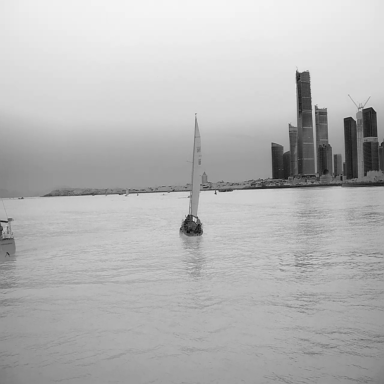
There are four objects shown in the infrared image, including a bulk_carrier, two sailboats, and a container_ship.